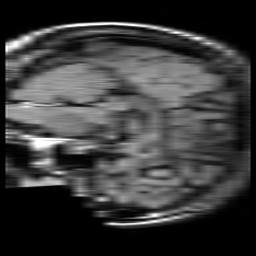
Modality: FLAIR
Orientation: sagittal
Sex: female
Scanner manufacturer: philips
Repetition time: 11 s
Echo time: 0.125 s